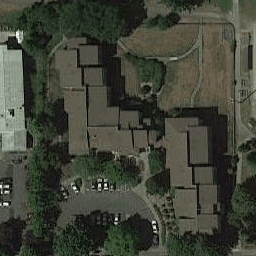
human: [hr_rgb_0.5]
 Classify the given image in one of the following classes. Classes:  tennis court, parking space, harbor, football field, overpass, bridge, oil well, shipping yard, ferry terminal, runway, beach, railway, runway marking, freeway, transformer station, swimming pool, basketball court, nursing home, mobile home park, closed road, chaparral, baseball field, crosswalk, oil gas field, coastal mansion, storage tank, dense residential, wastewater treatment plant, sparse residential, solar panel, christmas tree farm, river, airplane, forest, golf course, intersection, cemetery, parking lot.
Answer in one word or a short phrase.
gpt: nursing home